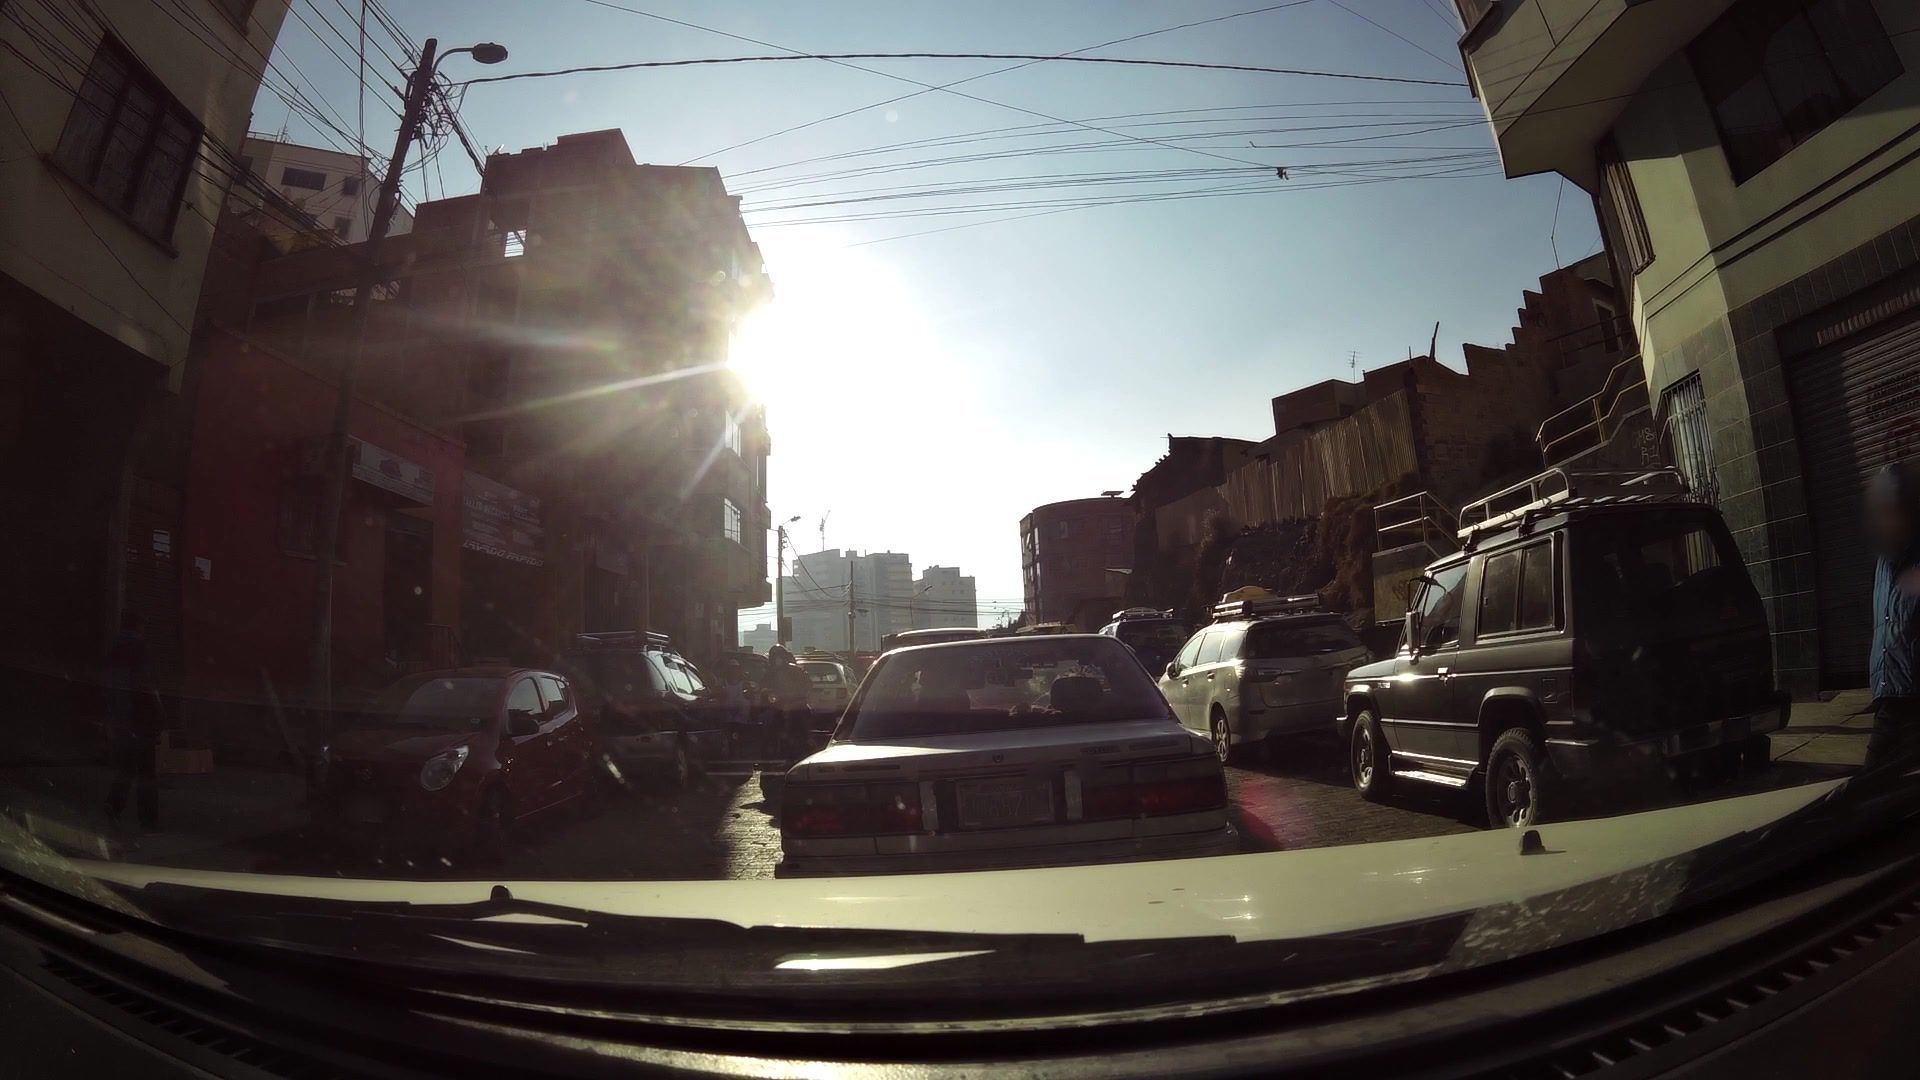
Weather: clear
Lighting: day
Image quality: good
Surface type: driving surface
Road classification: service, steps
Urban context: urban centre
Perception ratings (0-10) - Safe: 0.62, Lively: 4.39, Beautiful: 5.14, Boring: 3.87, Depressing: 7.53, Wealthy: 2.3